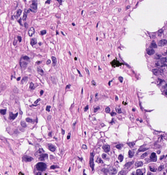
Tumor epithelial tissue: yes
Tumor-associated stroma tissue: yes
Normal tissue: no